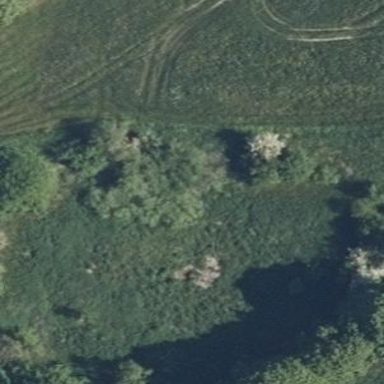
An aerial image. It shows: Beautiful wet meadow natural wetland.